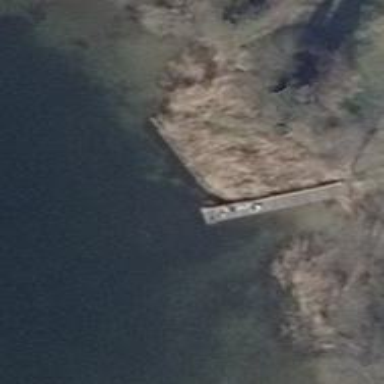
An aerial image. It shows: Man-made pier.